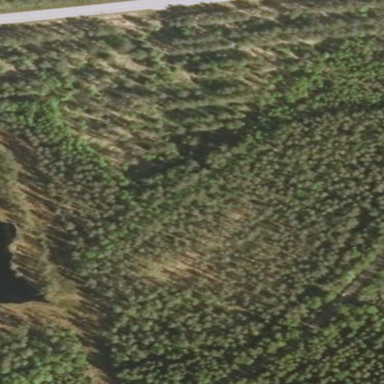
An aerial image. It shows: Forest area.